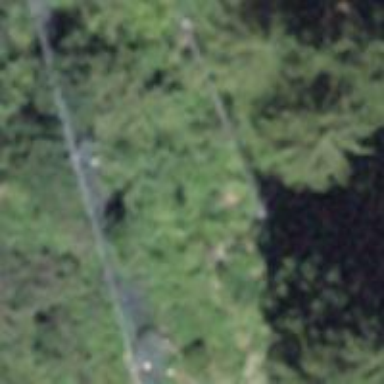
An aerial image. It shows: Fence.